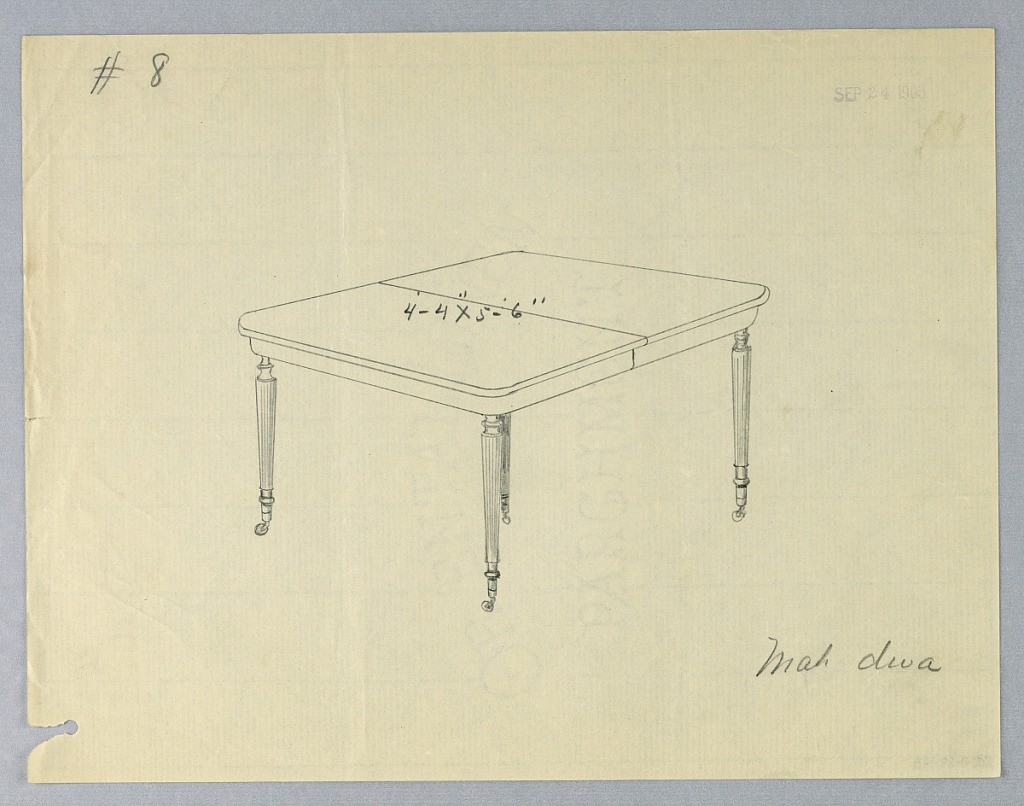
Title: Design for a Four-Legged Rectangular Mahogany Dining Table
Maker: A.N. Davenport Co.
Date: September 24, 1903
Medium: Graphite on thin, cream paper
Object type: Drawing
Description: Rectangular molded top with dividing stretcher running across center raised on 4 fluted and turned tapering legs on casters.